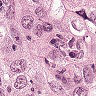
Metastatic tissue present: yes